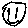
Label: smiley face